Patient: sex M, age 50
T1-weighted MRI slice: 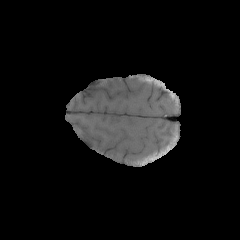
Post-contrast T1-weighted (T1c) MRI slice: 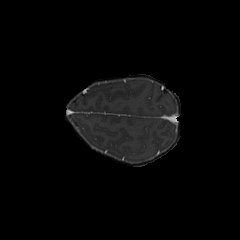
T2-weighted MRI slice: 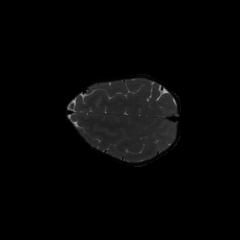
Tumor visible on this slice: no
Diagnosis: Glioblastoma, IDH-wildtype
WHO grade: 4